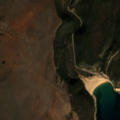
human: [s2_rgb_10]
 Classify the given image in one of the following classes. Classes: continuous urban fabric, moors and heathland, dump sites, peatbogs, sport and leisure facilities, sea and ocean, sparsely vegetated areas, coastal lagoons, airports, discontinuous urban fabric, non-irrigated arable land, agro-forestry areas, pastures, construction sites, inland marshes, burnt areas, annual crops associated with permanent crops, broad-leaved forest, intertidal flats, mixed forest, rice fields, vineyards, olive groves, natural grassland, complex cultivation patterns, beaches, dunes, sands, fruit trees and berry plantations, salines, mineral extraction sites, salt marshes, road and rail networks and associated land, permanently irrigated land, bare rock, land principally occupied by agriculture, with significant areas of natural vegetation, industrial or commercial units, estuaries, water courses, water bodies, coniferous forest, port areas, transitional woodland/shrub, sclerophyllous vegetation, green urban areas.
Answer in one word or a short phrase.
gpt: non-irrigated arable land, pastures, sclerophyllous vegetation, sea and ocean